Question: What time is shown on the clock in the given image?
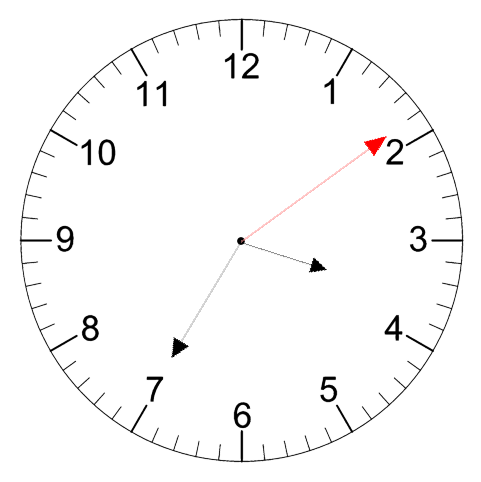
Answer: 03:35:09